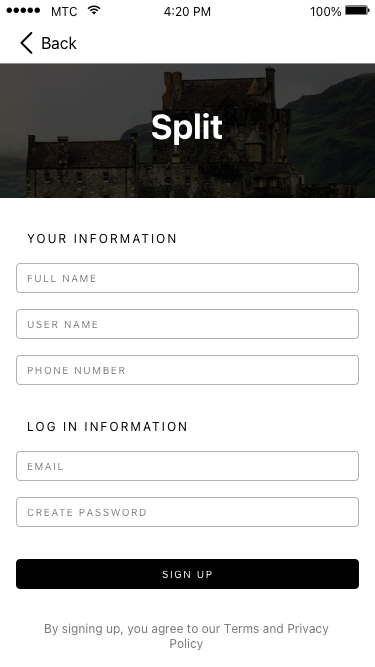
Text in this UI design:
By signing up, you agree to our Terms and Privacy Policy
Log in information
Your information